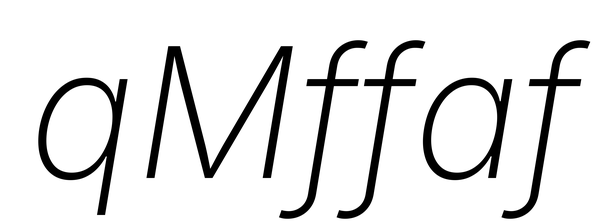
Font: Inter-Italic_ExtraLight_Italic